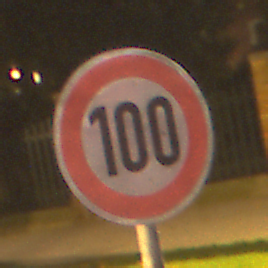
Verkehrszeichen: Geschwindigkeit100
Umgebung: Outdoor, Urban
Tageszeit: Night
Wetter: Clear
Licht: Artificial
Jahreszeit: NotSpecified
Kontrast: HighContrast